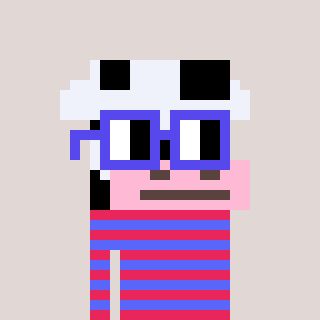
a pixel art character with square blue glasses, a cow-shaped head and a purple-colored body on a warm background